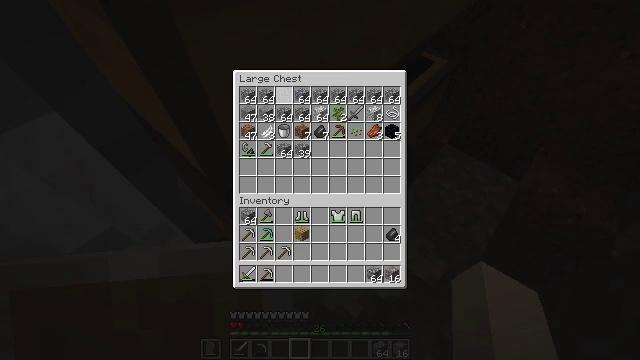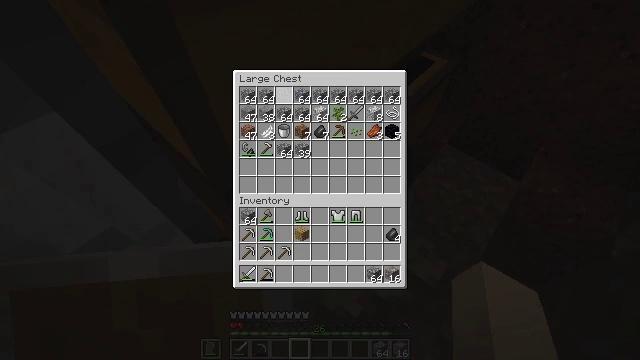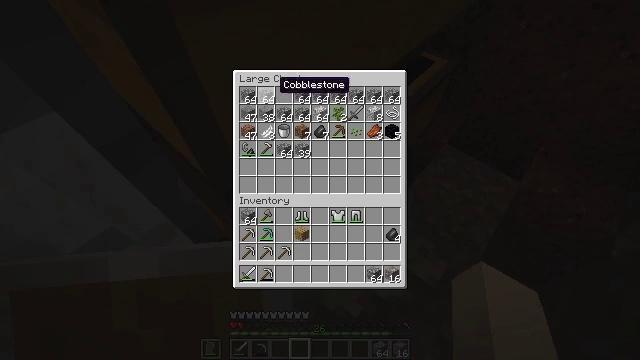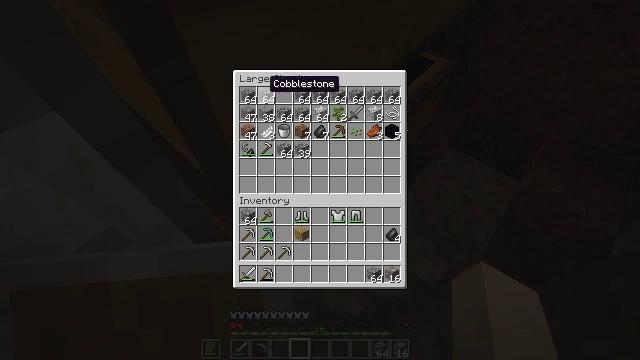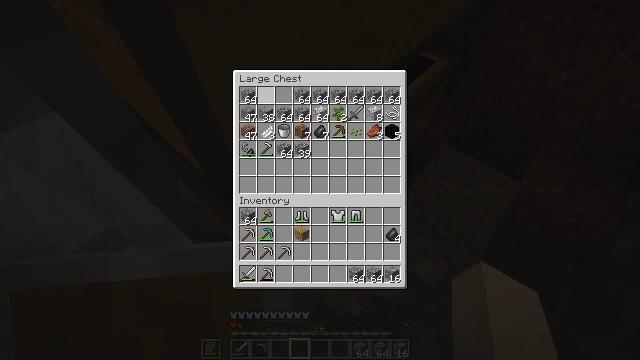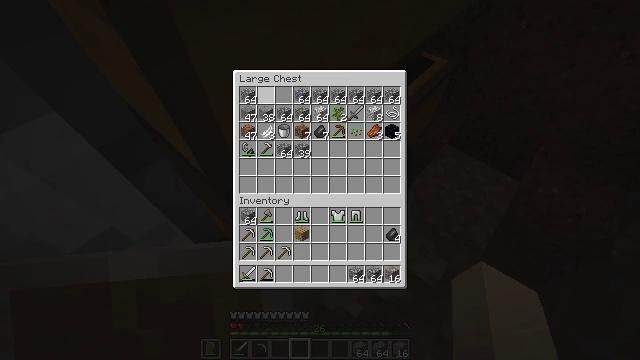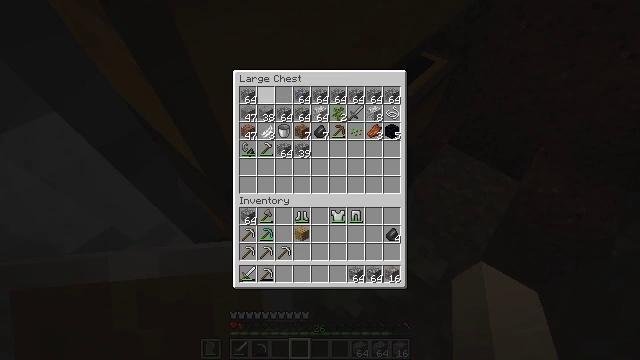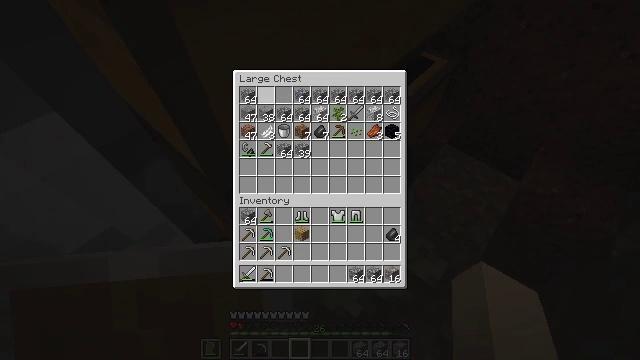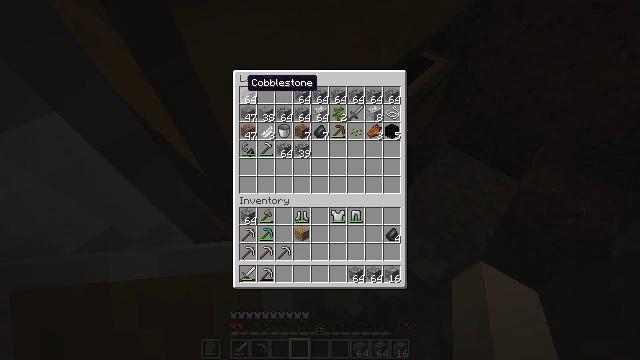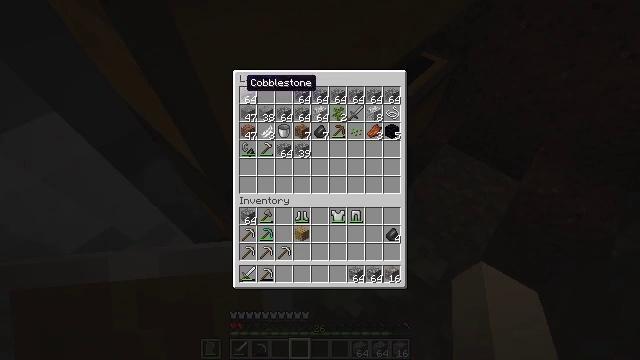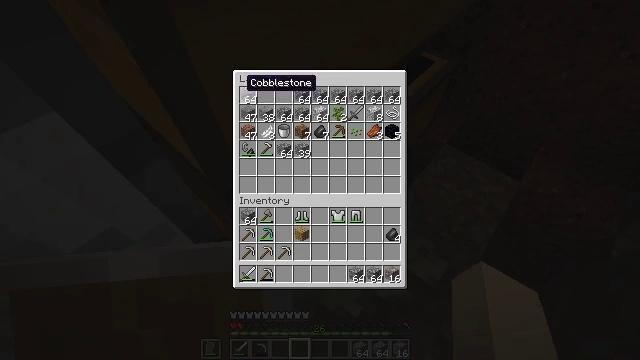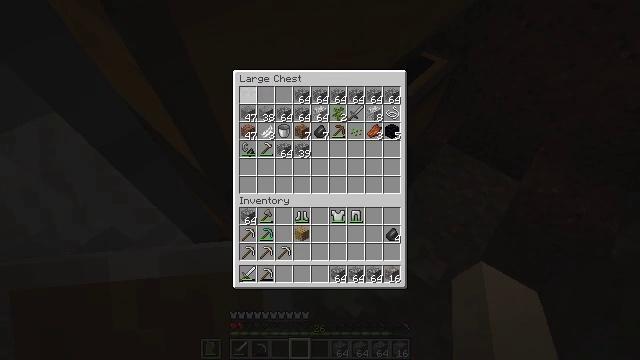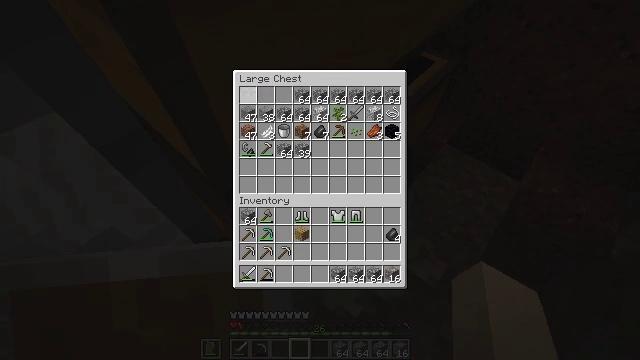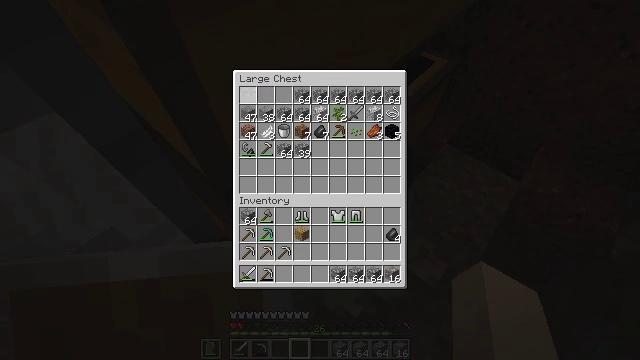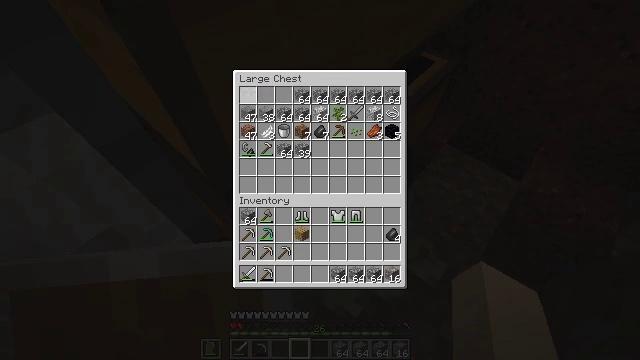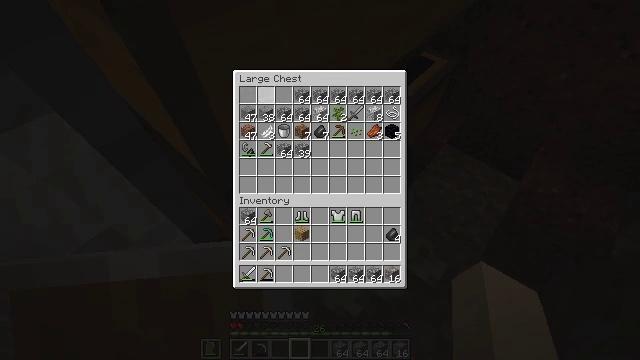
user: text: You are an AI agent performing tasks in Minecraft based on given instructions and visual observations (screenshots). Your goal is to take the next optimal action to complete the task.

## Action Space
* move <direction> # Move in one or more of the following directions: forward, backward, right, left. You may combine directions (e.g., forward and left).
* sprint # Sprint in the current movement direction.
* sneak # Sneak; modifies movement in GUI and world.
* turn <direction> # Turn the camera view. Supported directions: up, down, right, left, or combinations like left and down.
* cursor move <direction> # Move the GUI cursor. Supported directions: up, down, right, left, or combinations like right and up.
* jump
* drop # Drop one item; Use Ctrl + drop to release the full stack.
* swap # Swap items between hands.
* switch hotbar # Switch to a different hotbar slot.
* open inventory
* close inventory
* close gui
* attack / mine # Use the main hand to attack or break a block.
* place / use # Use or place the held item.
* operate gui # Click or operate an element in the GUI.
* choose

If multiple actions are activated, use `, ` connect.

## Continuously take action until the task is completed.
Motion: motion action
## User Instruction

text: Put cobblestones in the crafting grid to create a cobblestone wall.
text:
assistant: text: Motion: sneak, attack / mine
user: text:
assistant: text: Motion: sneak, attack / mine
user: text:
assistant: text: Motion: sneak, turn left
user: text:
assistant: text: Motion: sneak, attack / mine
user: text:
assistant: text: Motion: sneak, attack / mine
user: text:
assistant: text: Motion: sneak, attack / mine
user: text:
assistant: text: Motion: sneak, attack / mine
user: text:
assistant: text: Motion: sneak, turn left
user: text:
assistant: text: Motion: sneak
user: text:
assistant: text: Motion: sneak
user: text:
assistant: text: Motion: sneak, attack / mine
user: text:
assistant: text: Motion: sneak, attack / mine
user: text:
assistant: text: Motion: sneak, attack / mine
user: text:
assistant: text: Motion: sneak, turn right
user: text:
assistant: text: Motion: sneak, turn right
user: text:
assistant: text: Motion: sneak, turn right
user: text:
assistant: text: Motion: sneak, turn right
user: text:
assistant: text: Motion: sneak, turn right
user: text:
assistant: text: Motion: sneak
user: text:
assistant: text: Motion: sneak
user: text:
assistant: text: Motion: sneak
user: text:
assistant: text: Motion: sneak
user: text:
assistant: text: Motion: sneak
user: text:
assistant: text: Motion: sneak
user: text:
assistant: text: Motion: sneak
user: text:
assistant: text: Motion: sneak
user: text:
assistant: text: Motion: sneak
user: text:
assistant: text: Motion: sneak
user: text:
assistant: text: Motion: sneak
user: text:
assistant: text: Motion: sneak